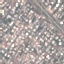
Land use / land cover: Residential